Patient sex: M
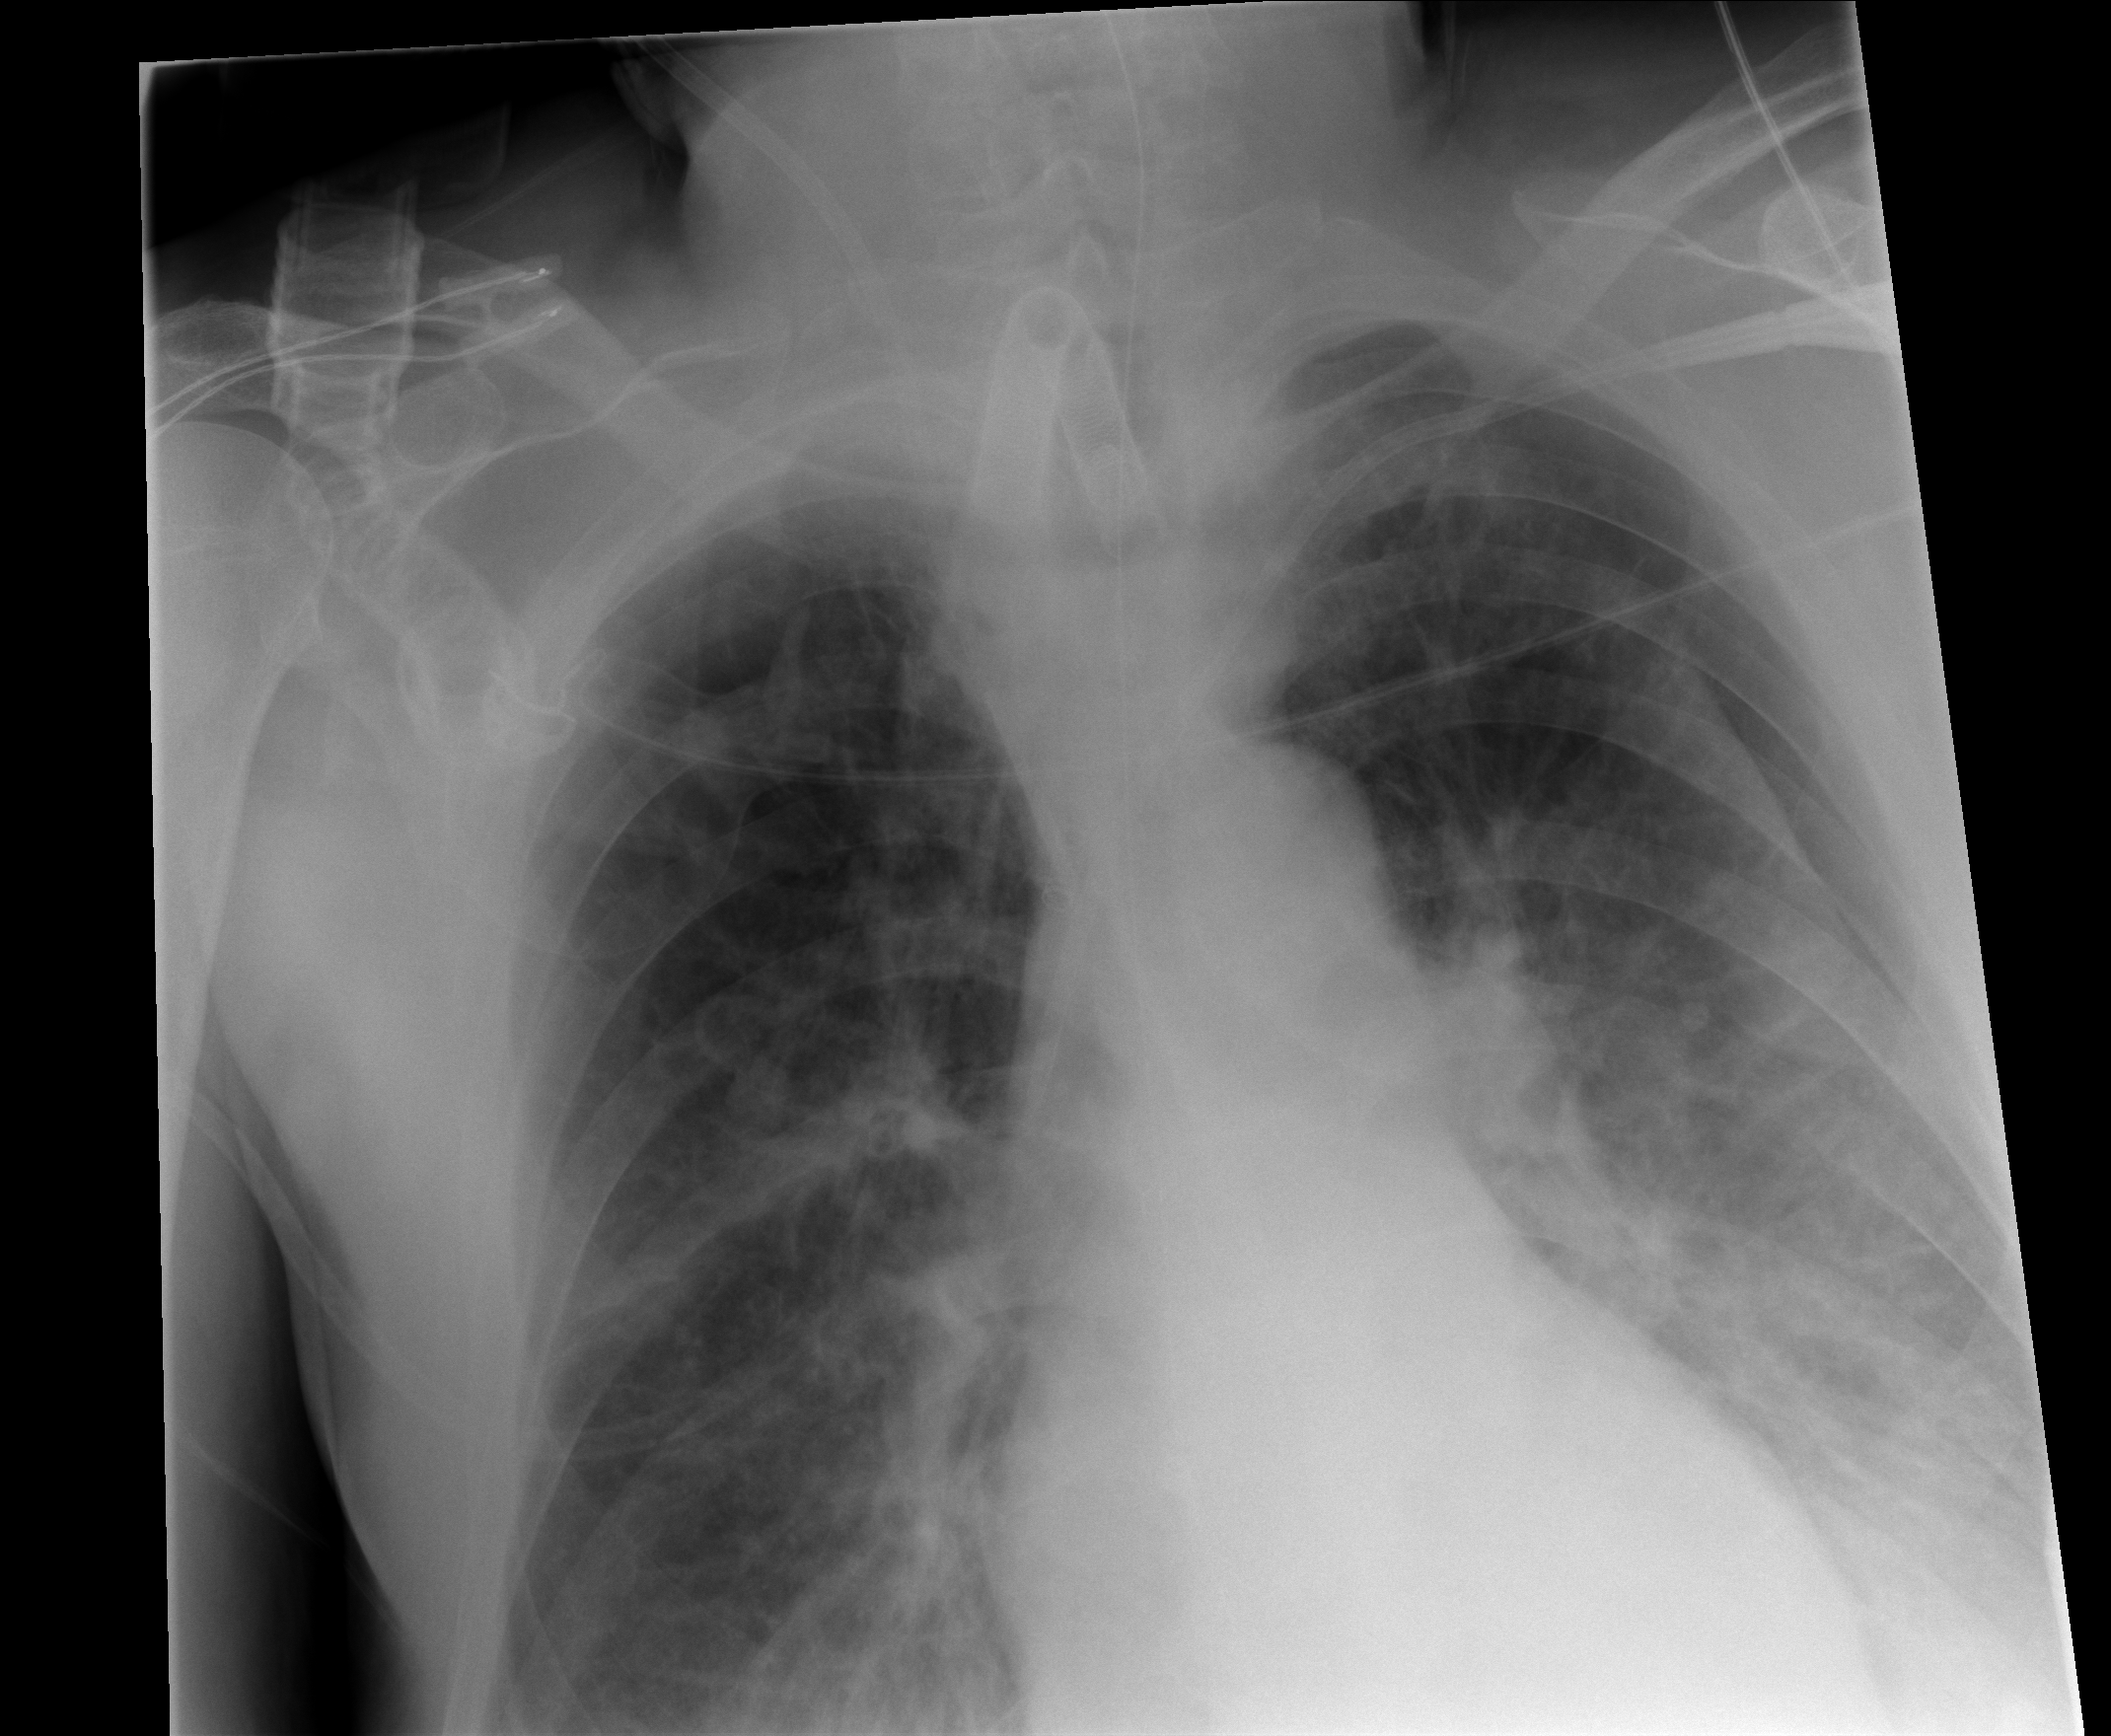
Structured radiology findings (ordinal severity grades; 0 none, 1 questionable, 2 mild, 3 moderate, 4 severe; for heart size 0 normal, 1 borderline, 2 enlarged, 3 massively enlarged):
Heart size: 0
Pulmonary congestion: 2
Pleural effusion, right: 0
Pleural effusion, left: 0
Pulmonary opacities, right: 0
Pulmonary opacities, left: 2
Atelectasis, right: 0
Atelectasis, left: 0